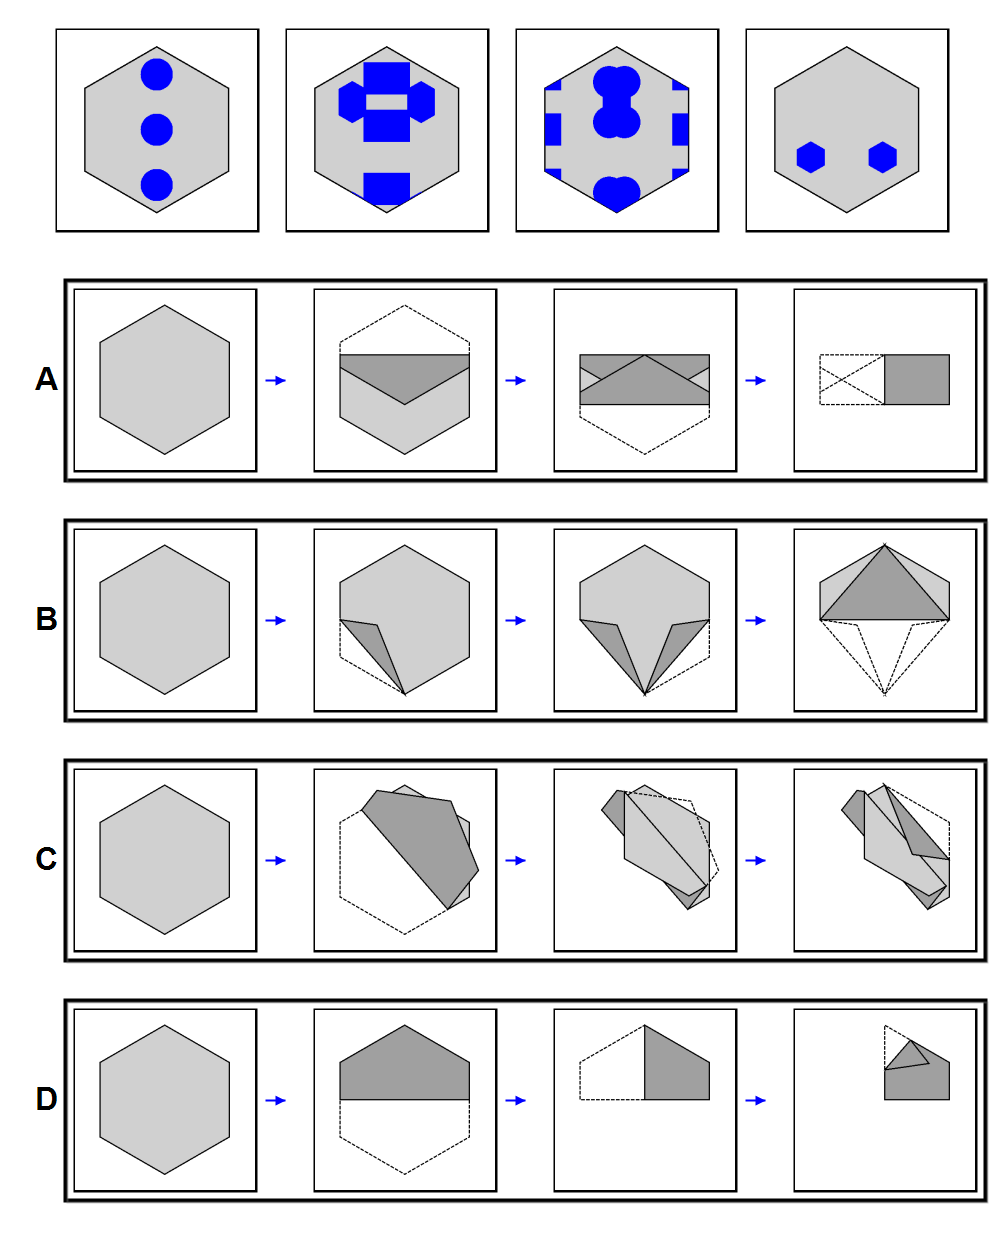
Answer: A